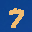
Label: 7